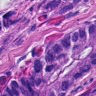
Metastatic tissue present: yes